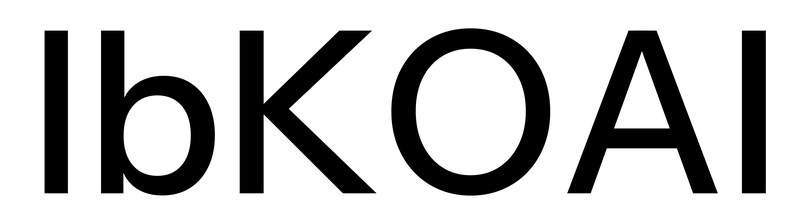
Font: InstrumentSans_Medium